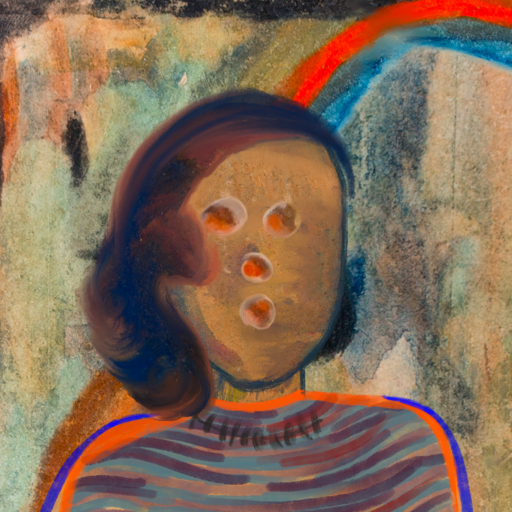
Background: Childish, Head And Neck Front: In_The_Sun, Face Front: Rupkatha, Bust: Experience, Hair Front: Mother_And_Son_Son, Head Accessory: Blank, Second Necklace: Blank, Necklace: In_The_Sun, Baby: Blank